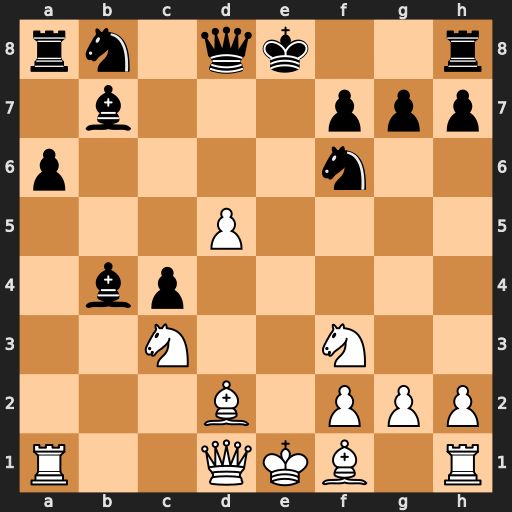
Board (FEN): rn1qk2r/1b3ppp/p4n2/3P4/1bp5/2N2N2/3B1PPP/R2QKB1R
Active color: w
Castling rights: KQkq
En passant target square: -
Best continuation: Qa4+ Qd7 Qxb4